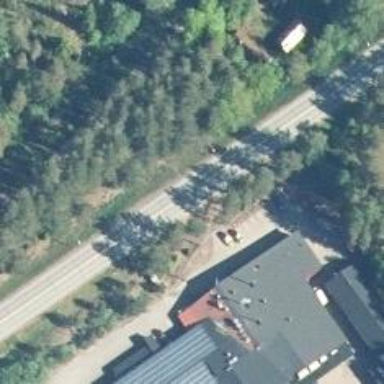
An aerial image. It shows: Asphalt road classified as trunk highway.